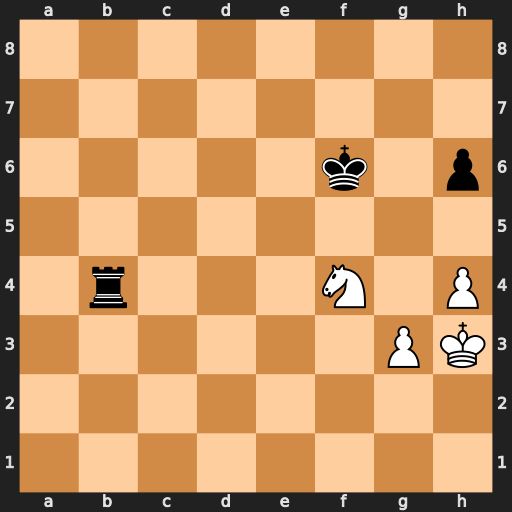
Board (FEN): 8/8/5k1p/8/1r3N1P/6PK/8/8
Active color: w
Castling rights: -
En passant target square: -
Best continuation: Nd5+ Ke5 Nxb4